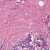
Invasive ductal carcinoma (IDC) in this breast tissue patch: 1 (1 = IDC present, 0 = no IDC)